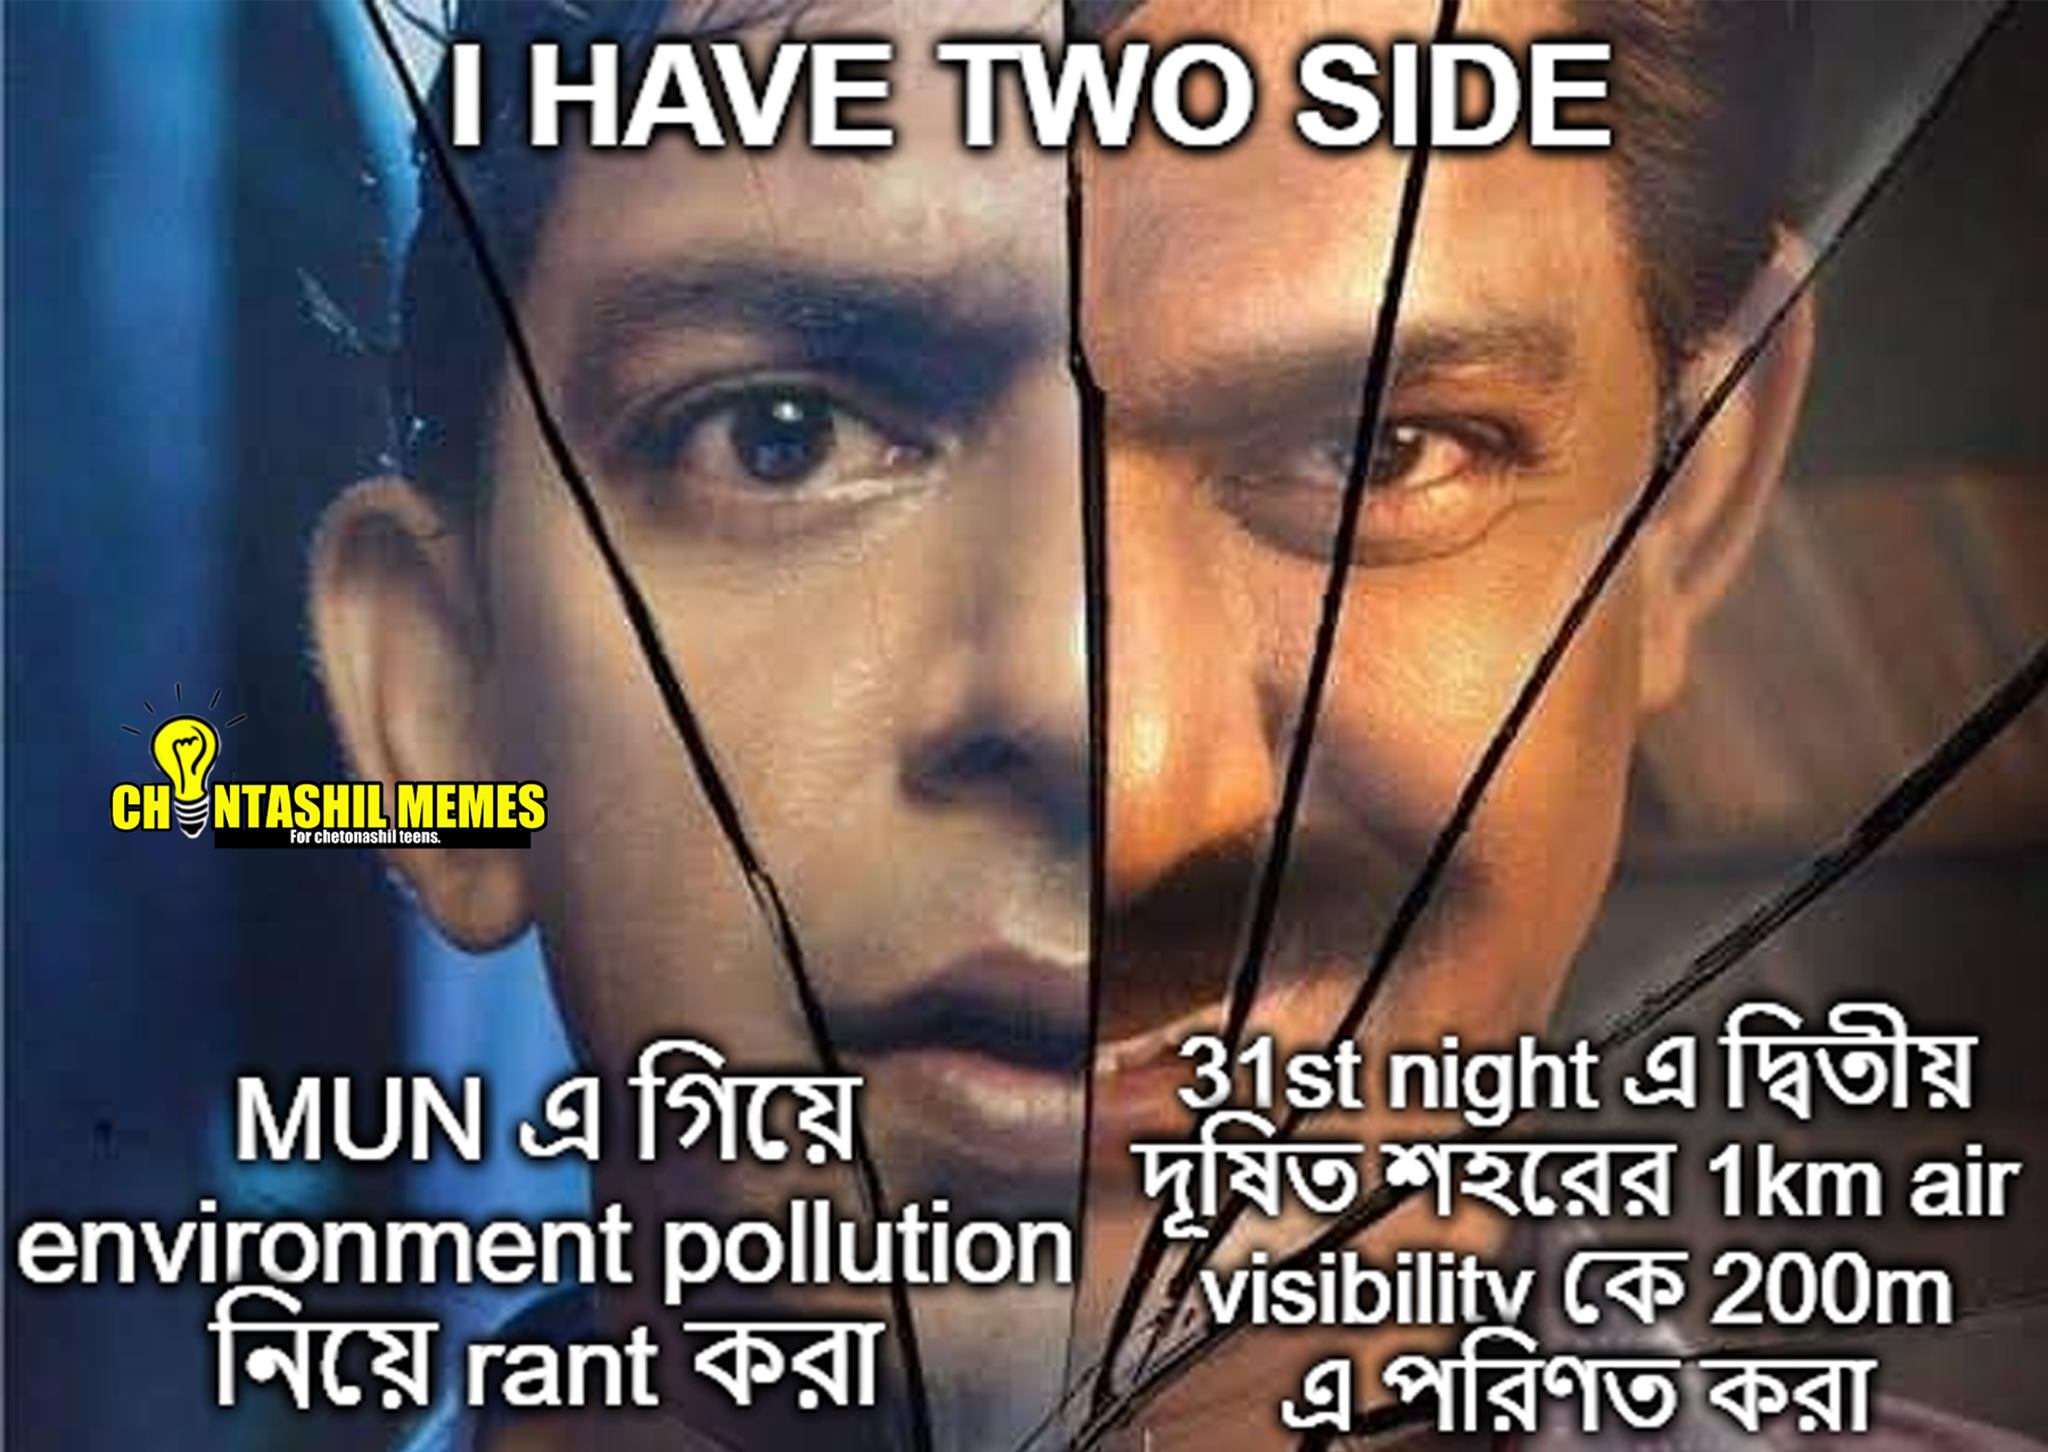
Caption: I HAVE TWO SIDE    MUN এ গিয়ে  environment pollution নিয়ে  rant করা     31st night  এ দ্বিতীয় দূষিত শহরের  1km air visibility কে  200m এ পরিণত করা
Label: non-hate